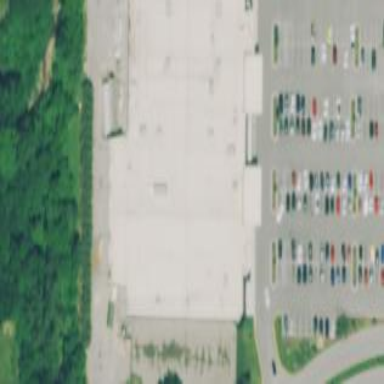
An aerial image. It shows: Retail building.